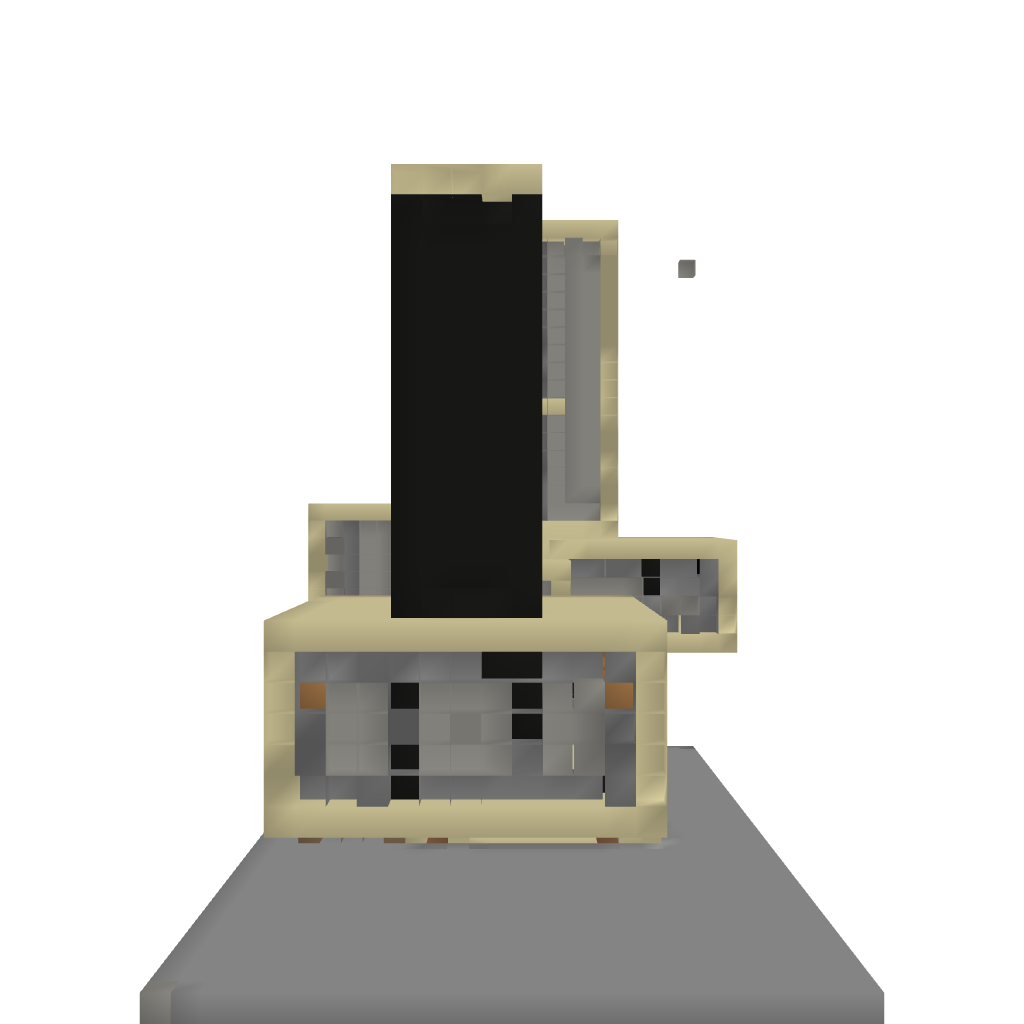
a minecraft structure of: Unamed House